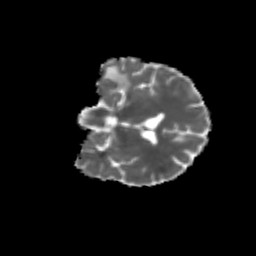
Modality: MD
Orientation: coronal
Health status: ill
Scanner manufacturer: siemens
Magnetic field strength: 3 T
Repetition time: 6.8 s
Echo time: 0.097 s